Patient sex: M
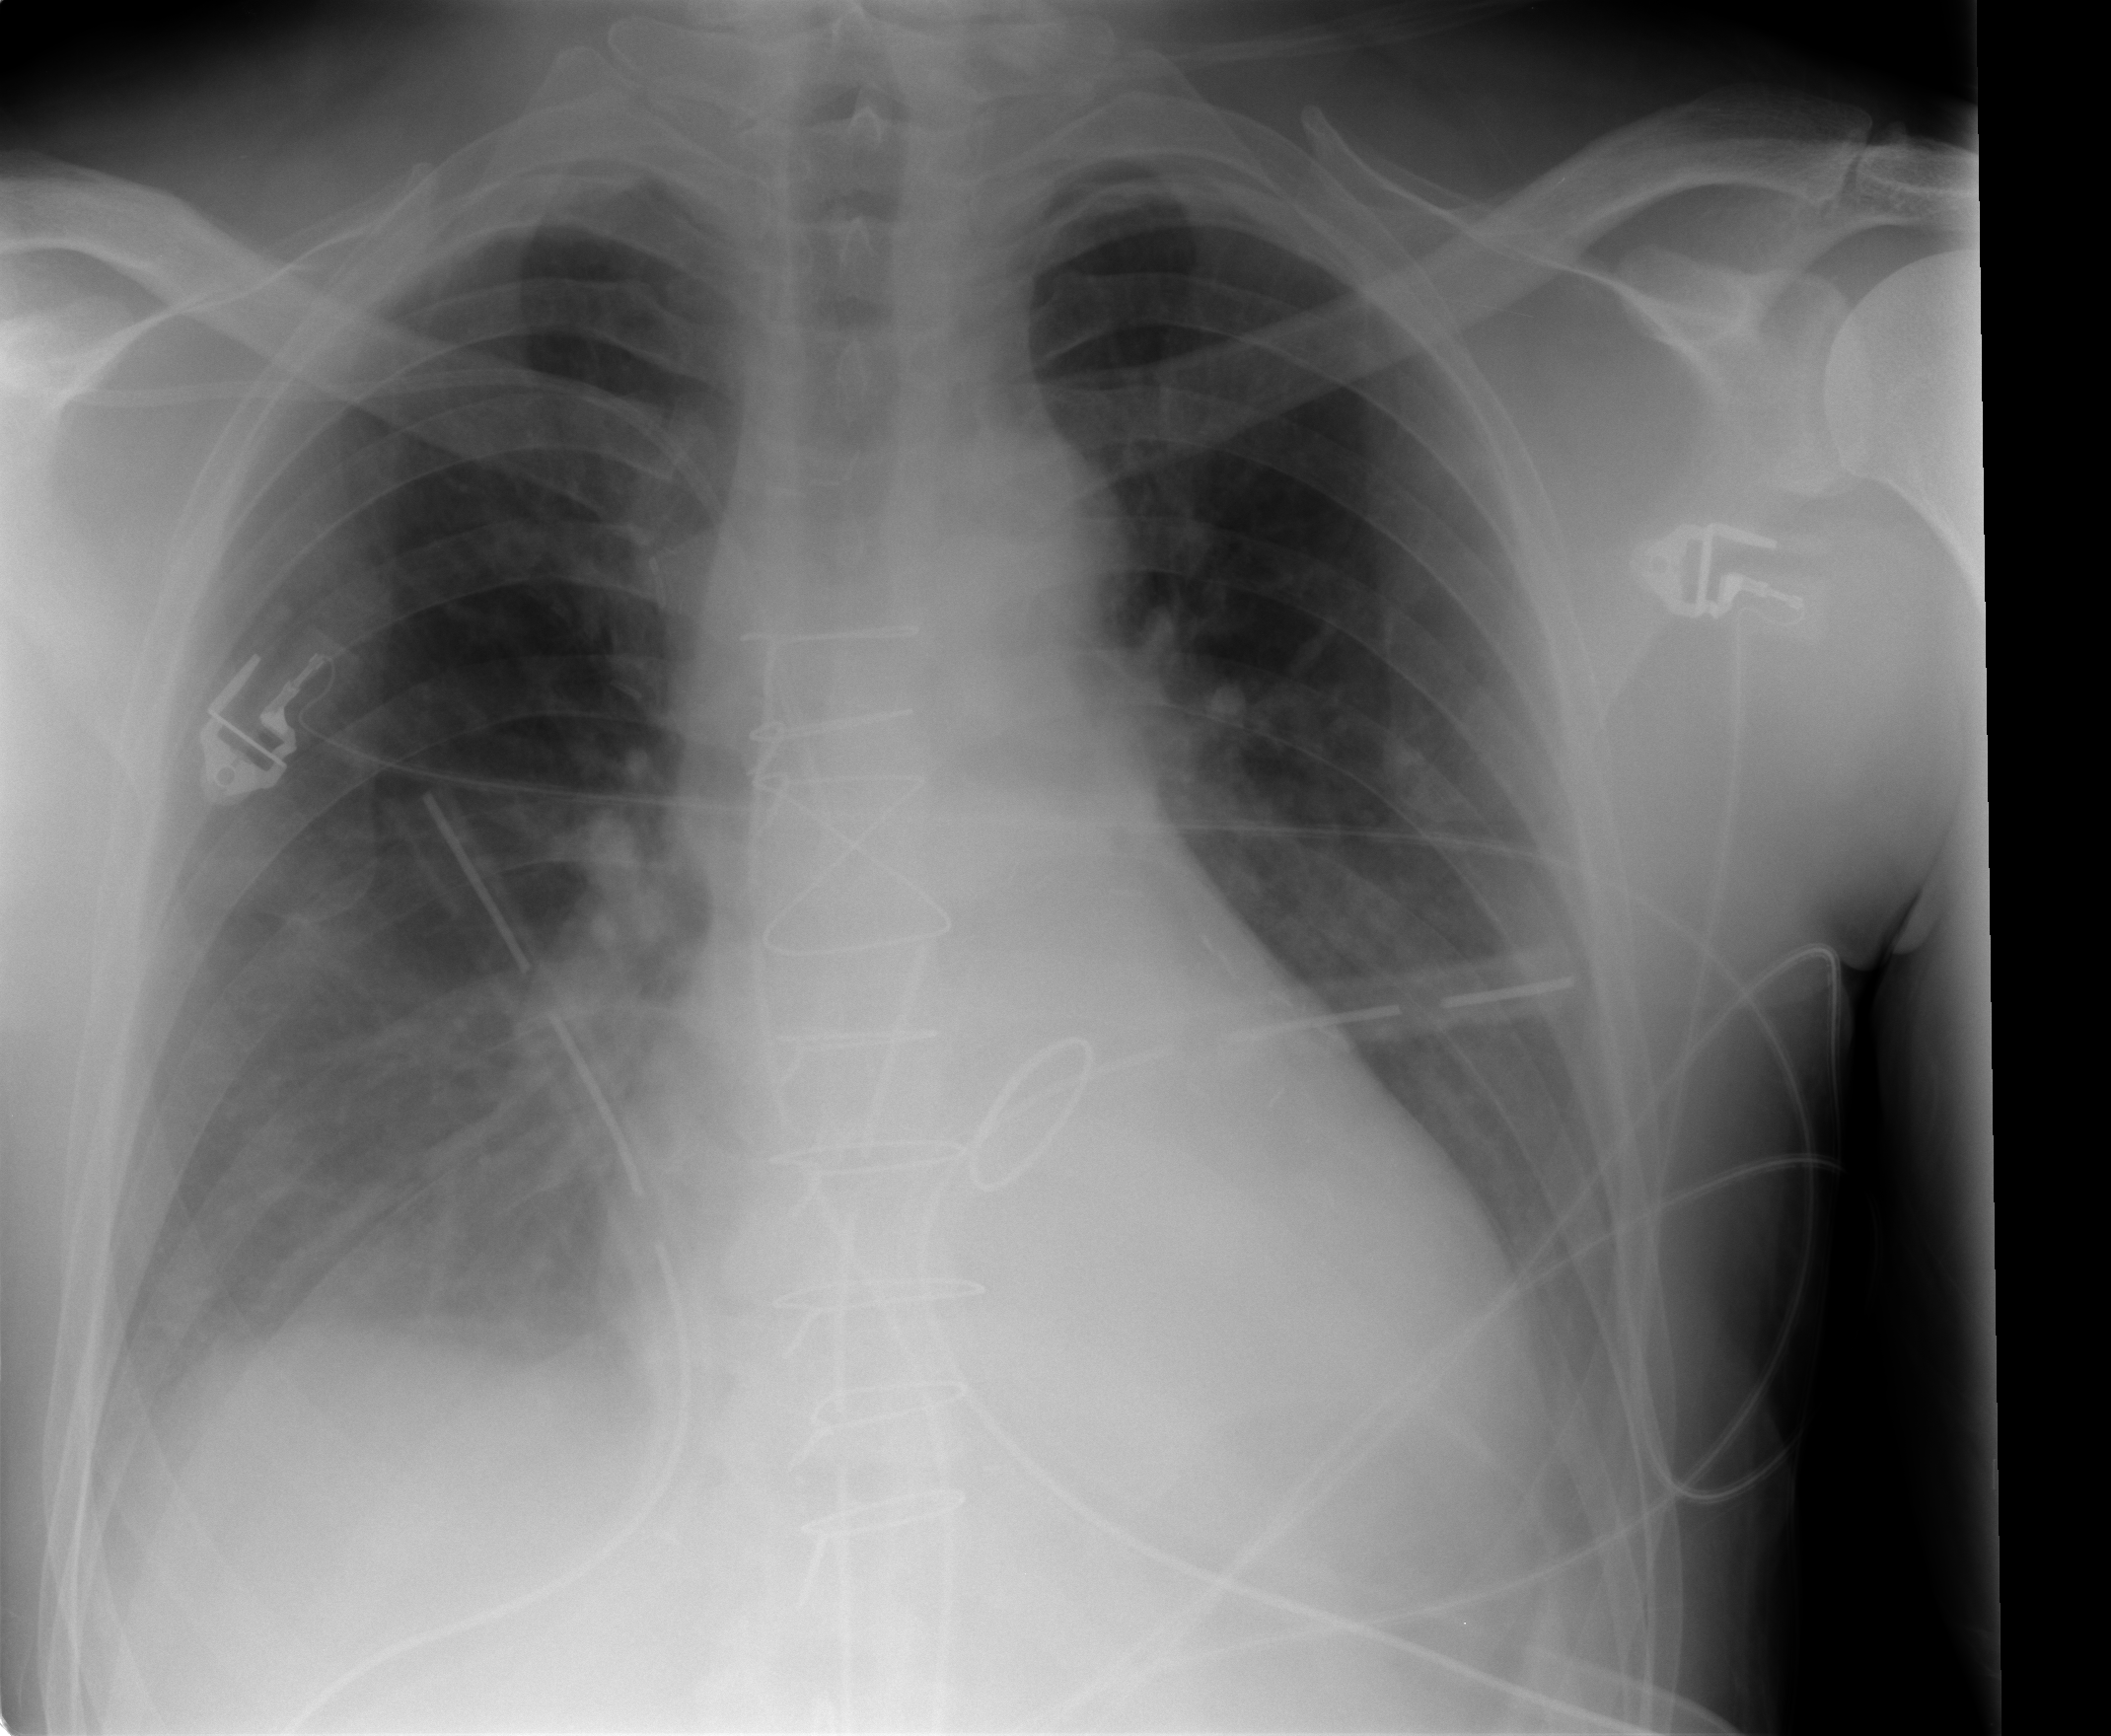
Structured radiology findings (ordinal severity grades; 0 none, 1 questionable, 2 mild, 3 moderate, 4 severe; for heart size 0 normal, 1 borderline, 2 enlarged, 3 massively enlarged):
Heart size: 2
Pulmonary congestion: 1
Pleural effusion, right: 2
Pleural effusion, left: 2
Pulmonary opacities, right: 1
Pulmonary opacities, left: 0
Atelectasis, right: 2
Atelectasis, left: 2